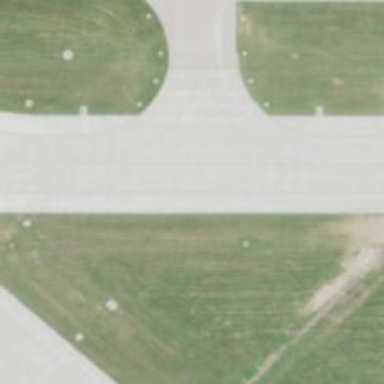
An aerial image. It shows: View of taxiway at the airport.